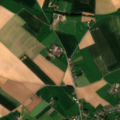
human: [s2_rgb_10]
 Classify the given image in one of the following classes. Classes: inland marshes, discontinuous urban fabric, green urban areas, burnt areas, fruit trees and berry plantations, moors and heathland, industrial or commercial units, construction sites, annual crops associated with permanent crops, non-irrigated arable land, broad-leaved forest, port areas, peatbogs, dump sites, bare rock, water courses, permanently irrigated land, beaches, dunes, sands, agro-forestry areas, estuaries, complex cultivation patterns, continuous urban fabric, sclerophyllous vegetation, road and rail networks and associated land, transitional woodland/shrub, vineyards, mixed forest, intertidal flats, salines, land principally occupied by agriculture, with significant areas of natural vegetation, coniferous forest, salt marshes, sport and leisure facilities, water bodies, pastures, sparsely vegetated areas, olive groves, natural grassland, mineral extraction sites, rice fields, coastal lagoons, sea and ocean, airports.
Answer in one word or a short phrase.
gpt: discontinuous urban fabric, non-irrigated arable land, pastures, complex cultivation patterns